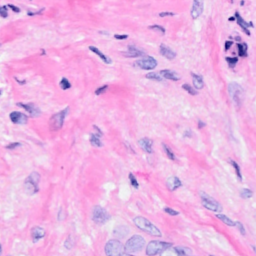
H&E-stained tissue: Breast